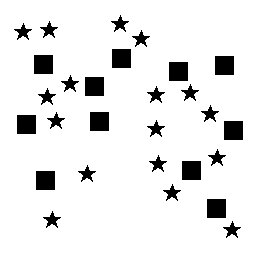
Squares: 11
Triangles: 0
Stars: 17
Total shapes: 28